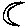
Label: moon